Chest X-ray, PA view. Patient: 10 years old, sex M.
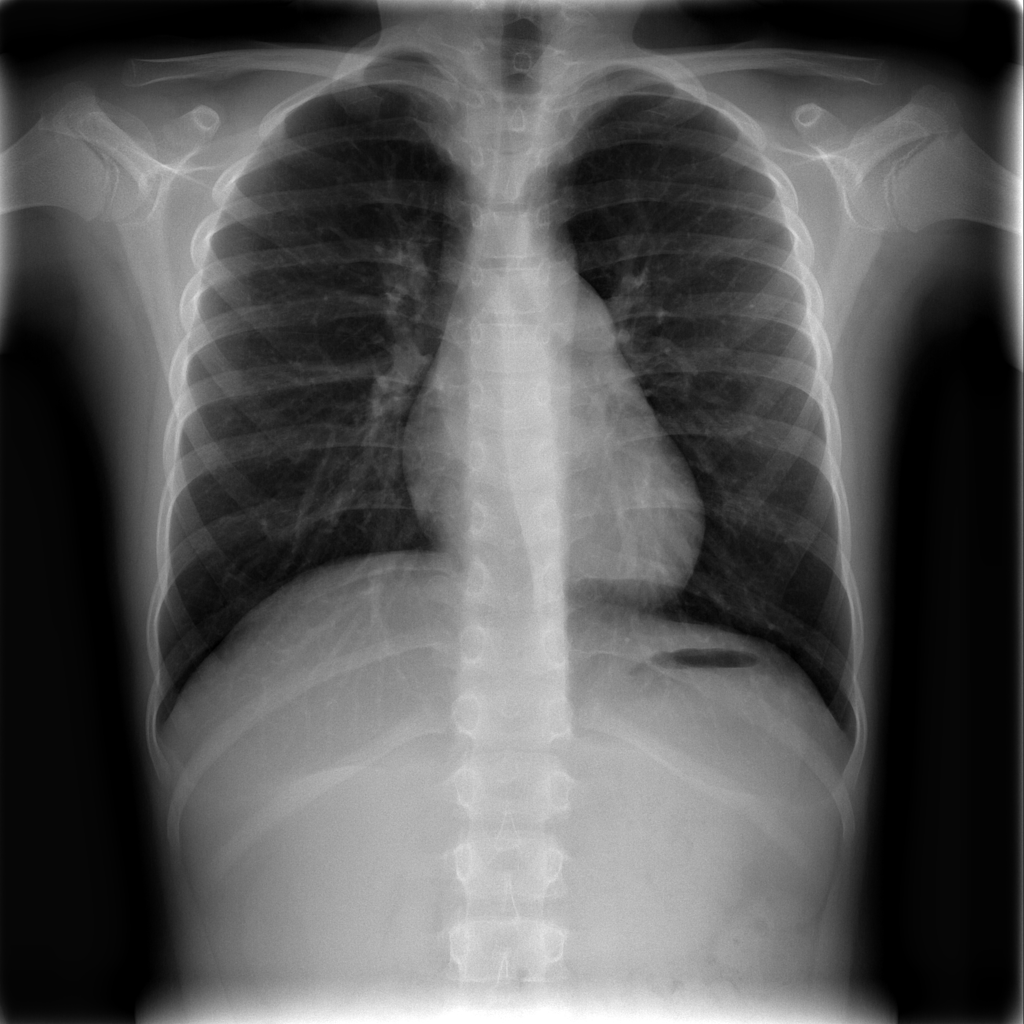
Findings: No Finding